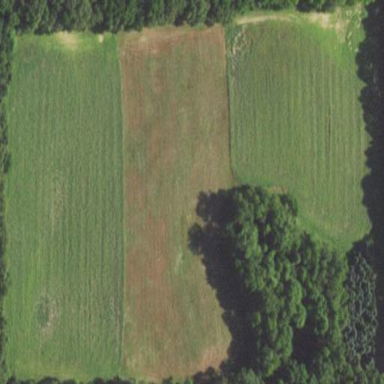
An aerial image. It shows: Wildlife opening within meadow area.